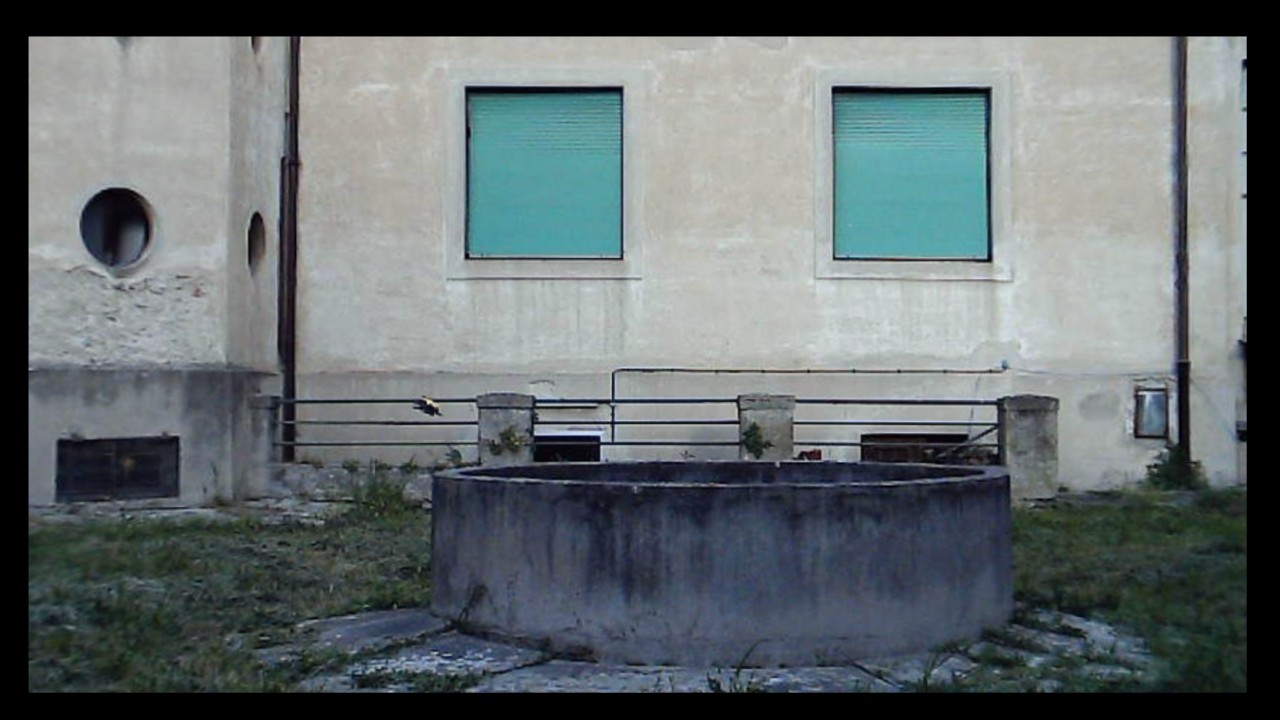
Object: DarwinFPV cineape20